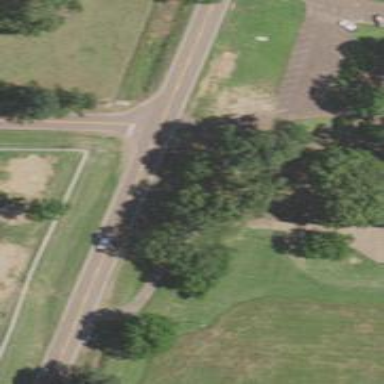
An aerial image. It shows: Driveway leading to service road.